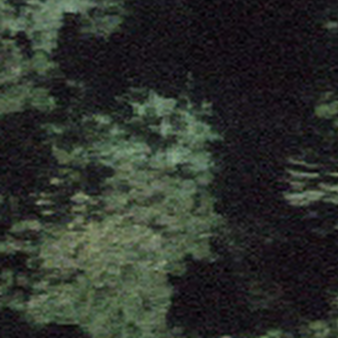
Label: other